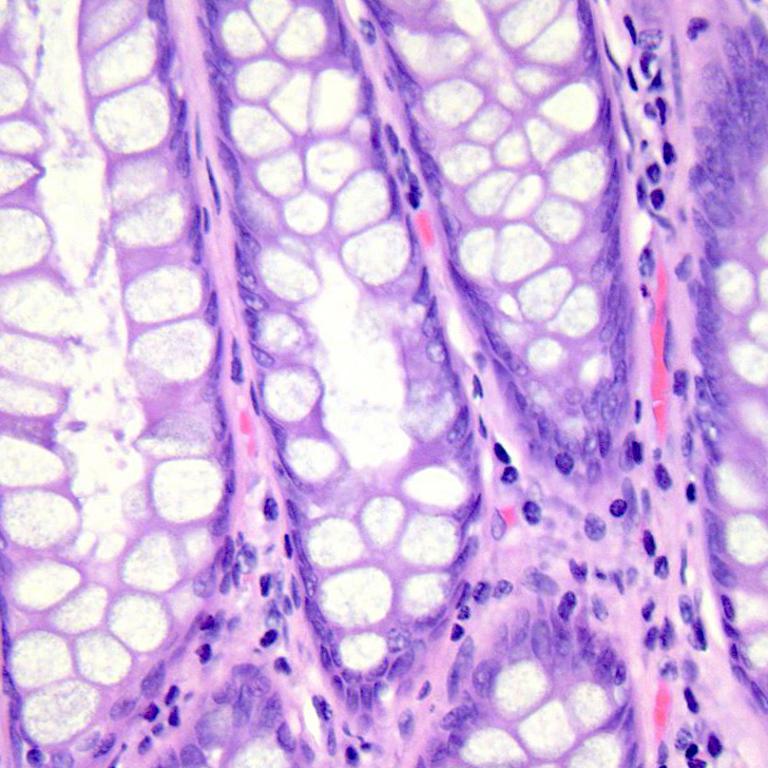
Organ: colon
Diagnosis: benign